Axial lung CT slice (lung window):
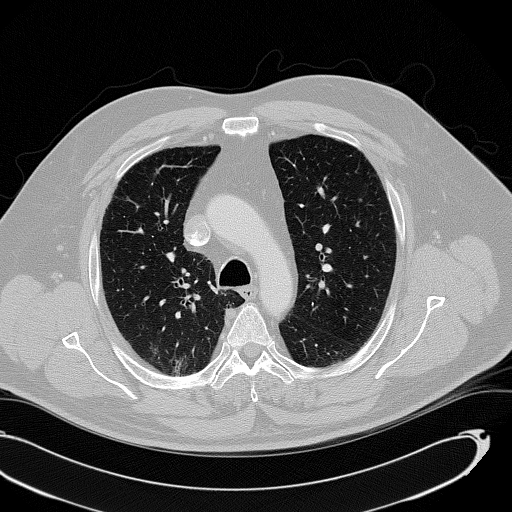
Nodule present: yes
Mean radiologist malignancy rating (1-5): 2.5